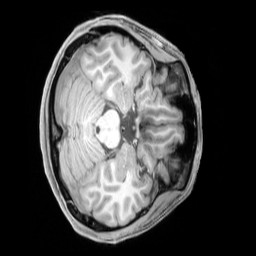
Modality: T1w
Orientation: axial